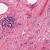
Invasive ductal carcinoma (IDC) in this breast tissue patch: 0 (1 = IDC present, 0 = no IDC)